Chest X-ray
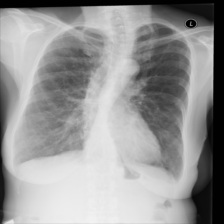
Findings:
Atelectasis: negative
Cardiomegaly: negative
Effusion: negative
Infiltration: negative
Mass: negative
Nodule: negative
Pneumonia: negative
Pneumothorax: negative
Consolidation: negative
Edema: negative
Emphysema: negative
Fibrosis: negative
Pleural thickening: negative
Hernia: negative